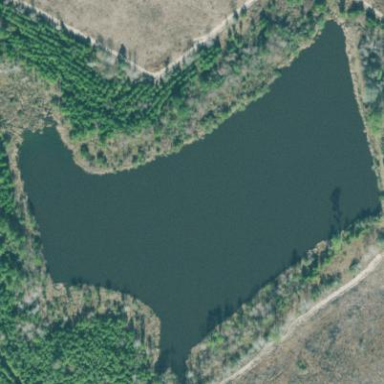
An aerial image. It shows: Reservoir of natural water.